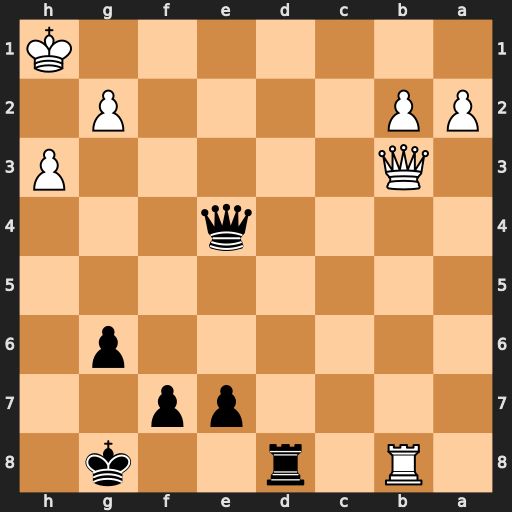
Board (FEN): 1R1r2k1/4pp2/6p1/8/4q3/1Q5P/PP4P1/7K
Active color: b
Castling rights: -
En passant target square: -
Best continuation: Qe1+ Kh2 Qe5+